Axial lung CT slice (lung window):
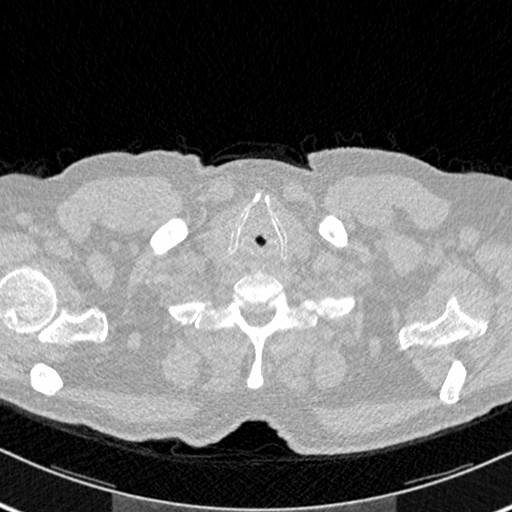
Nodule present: no